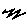
Label: zigzag